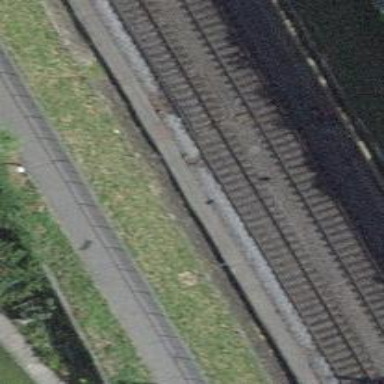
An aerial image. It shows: Single-track electrified railway with contact line.